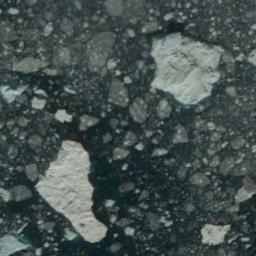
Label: sea_ice